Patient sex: F
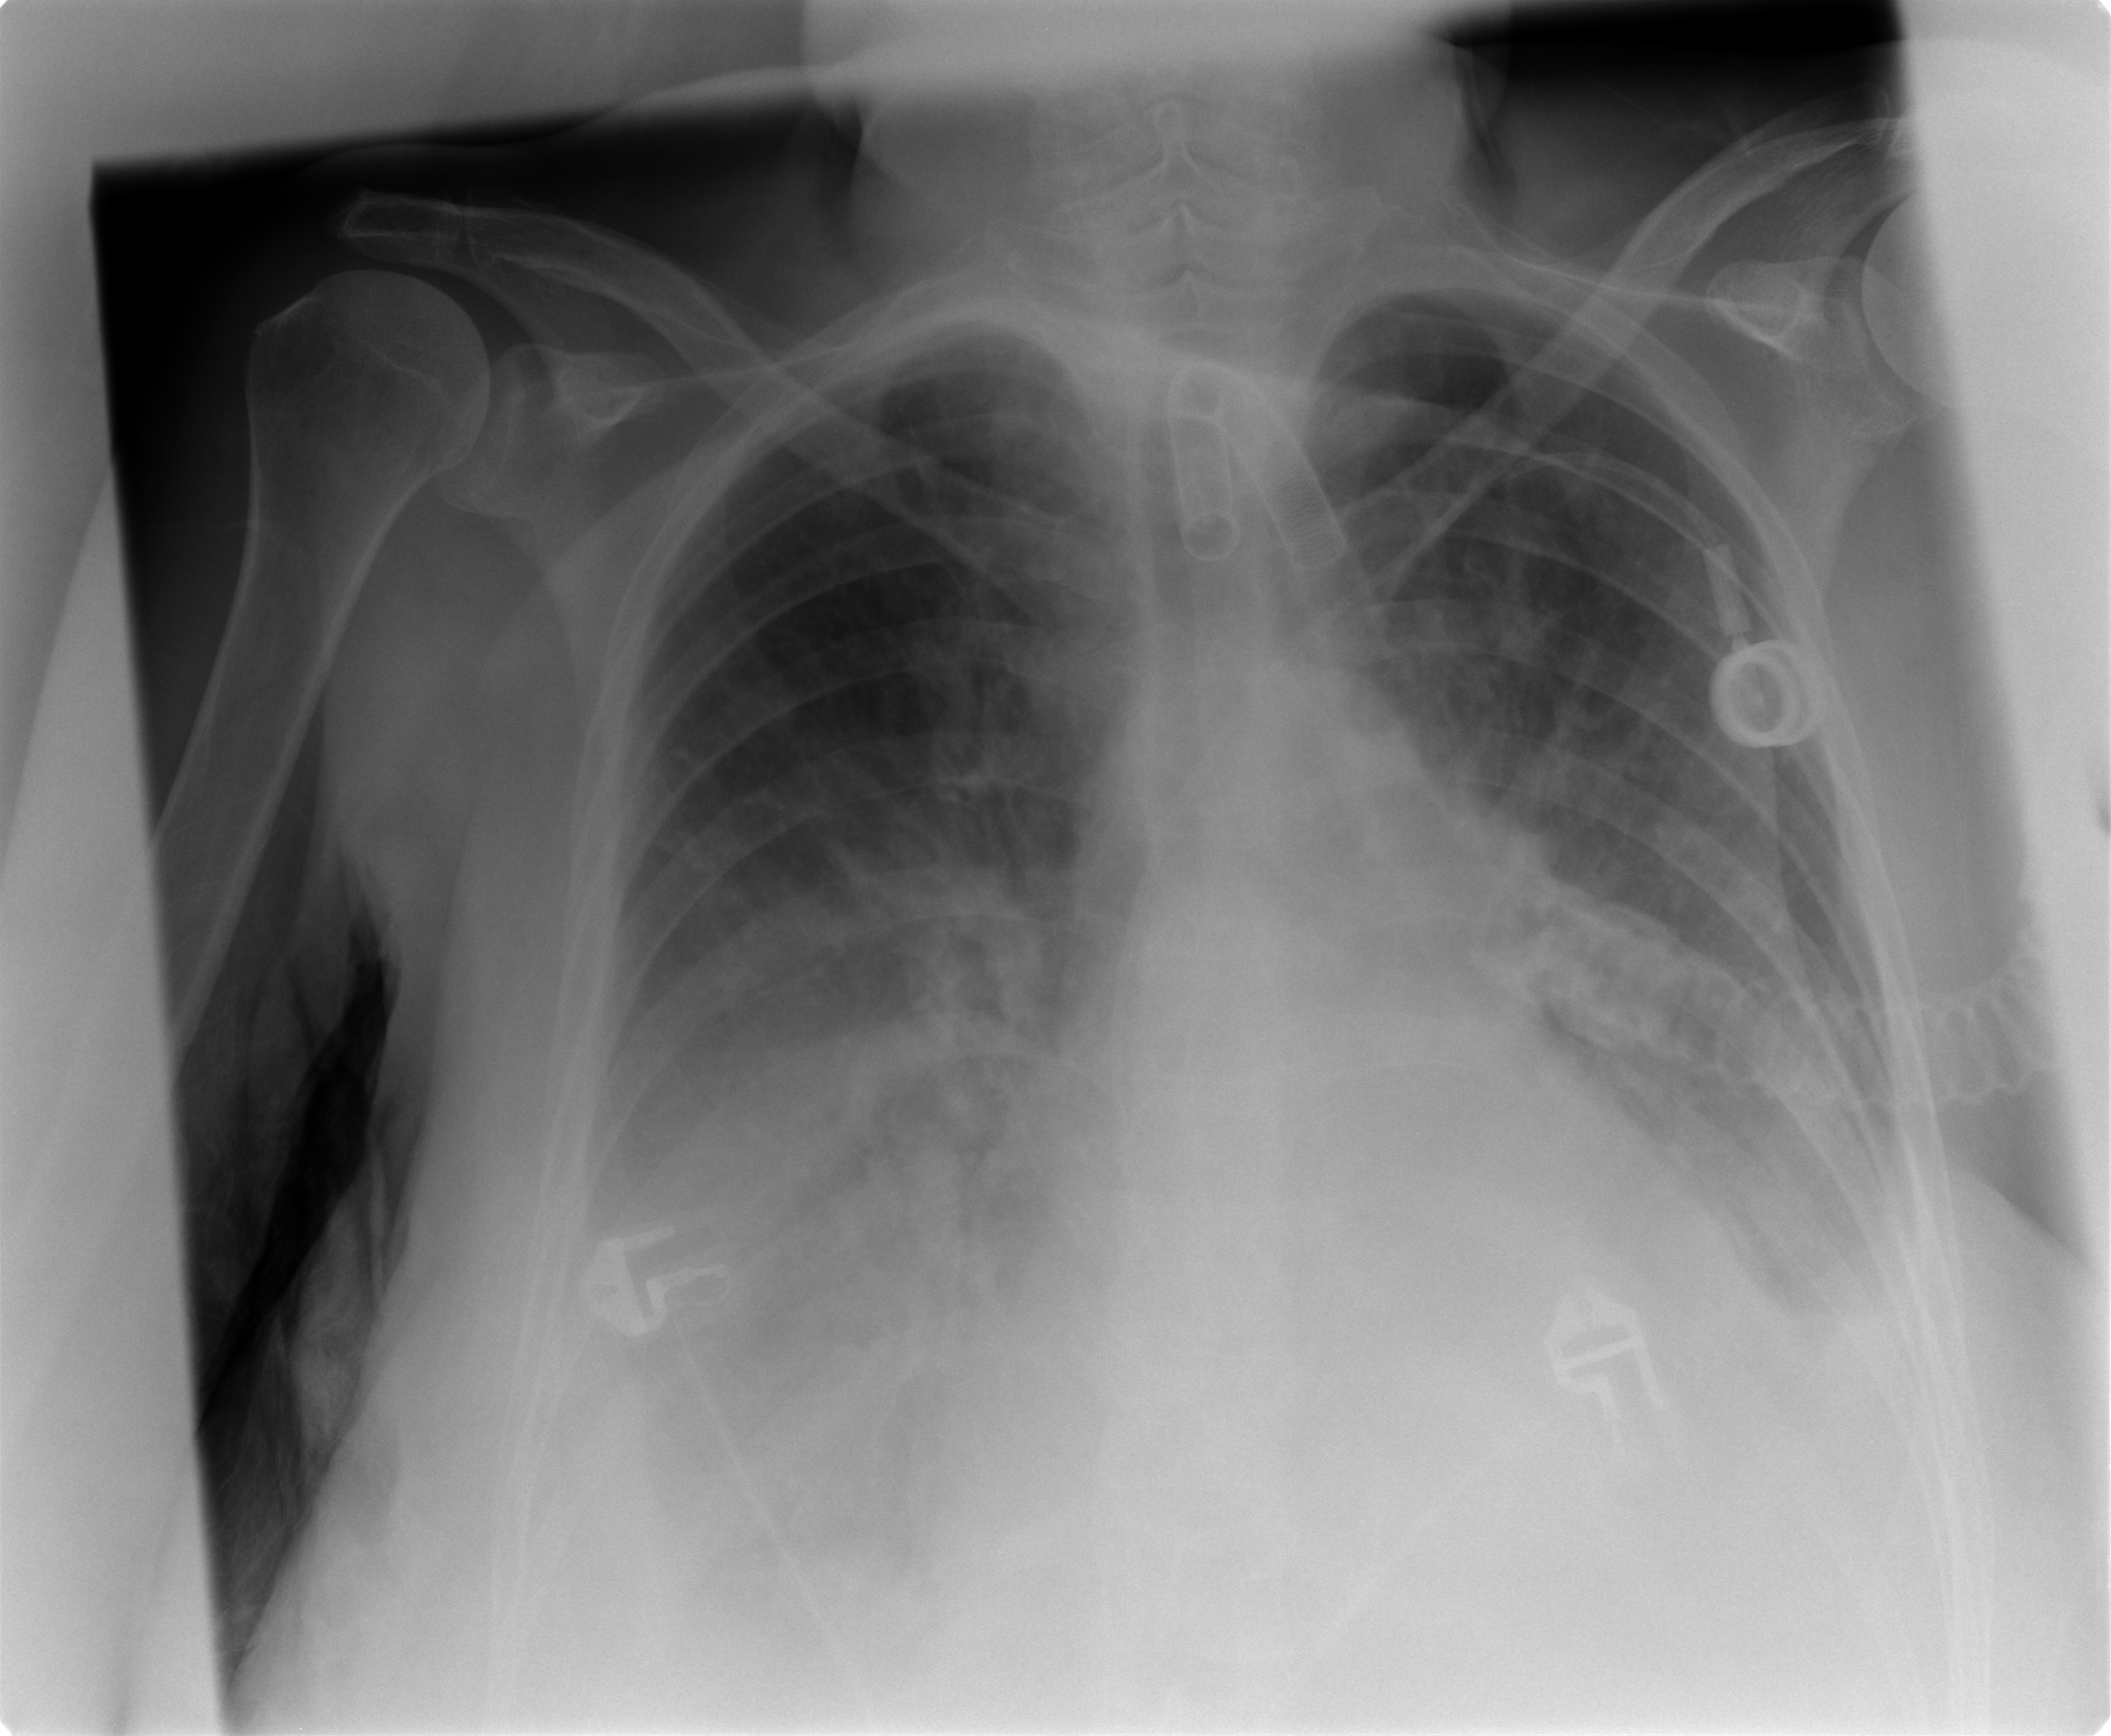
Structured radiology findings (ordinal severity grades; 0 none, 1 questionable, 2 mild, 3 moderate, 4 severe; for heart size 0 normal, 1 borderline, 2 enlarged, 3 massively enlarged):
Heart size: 2
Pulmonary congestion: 3
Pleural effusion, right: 2
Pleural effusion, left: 2
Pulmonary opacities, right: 2
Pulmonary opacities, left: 0
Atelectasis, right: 2
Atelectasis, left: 2